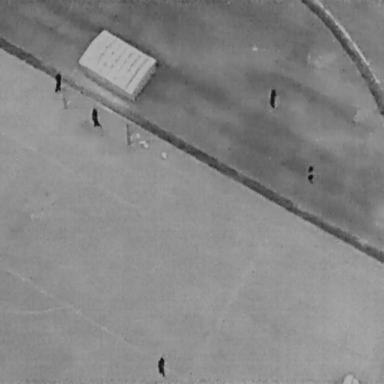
There are five People in the infrared image.